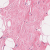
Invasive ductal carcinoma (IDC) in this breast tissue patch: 0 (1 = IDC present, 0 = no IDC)